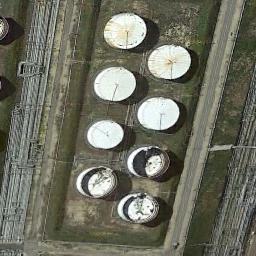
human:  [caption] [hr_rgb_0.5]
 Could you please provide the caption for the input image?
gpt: There are many storage tanks on the bare land .

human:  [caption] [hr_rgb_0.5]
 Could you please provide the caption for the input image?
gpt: There are many neatly arranged storage tanks and many pipelines in the factory, And there are large lawns in the factory .

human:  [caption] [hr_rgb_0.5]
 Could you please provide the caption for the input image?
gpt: There are three larger storage tanks and more than a dozen smaller storage tanks .

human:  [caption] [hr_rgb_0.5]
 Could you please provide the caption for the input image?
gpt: The storage tanks are surrounded by grass .

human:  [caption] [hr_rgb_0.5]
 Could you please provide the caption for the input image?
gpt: There are some white storage tanks of the same size on a green meadow .